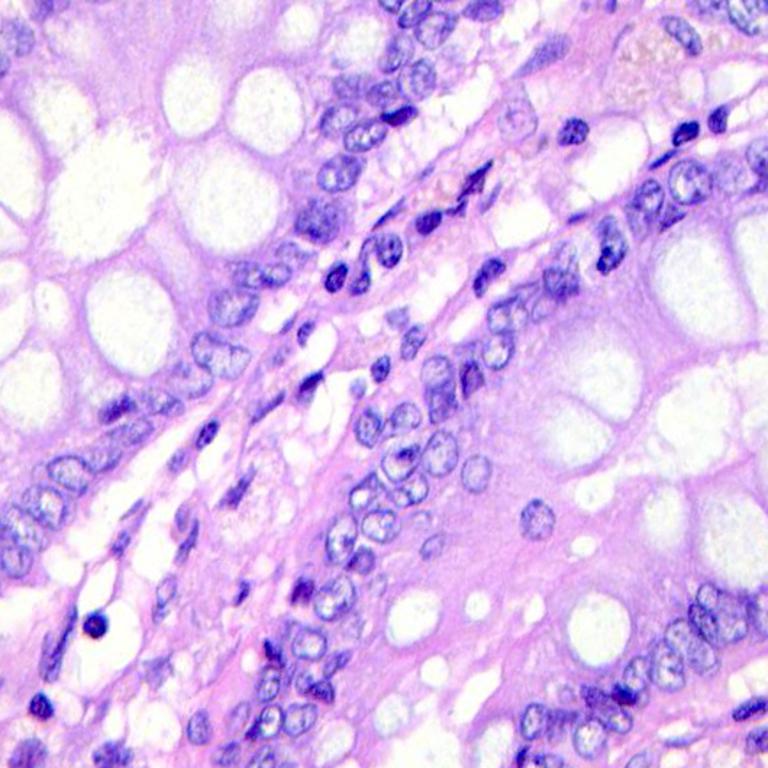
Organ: colon
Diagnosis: benign